Question: I have a crash log that I haven't been able to decipher:

If I had to guess this had to do me doing a UI upgrade on the background thread. Can anyone enlighten me or possibly give me more clue on what this crash log means?
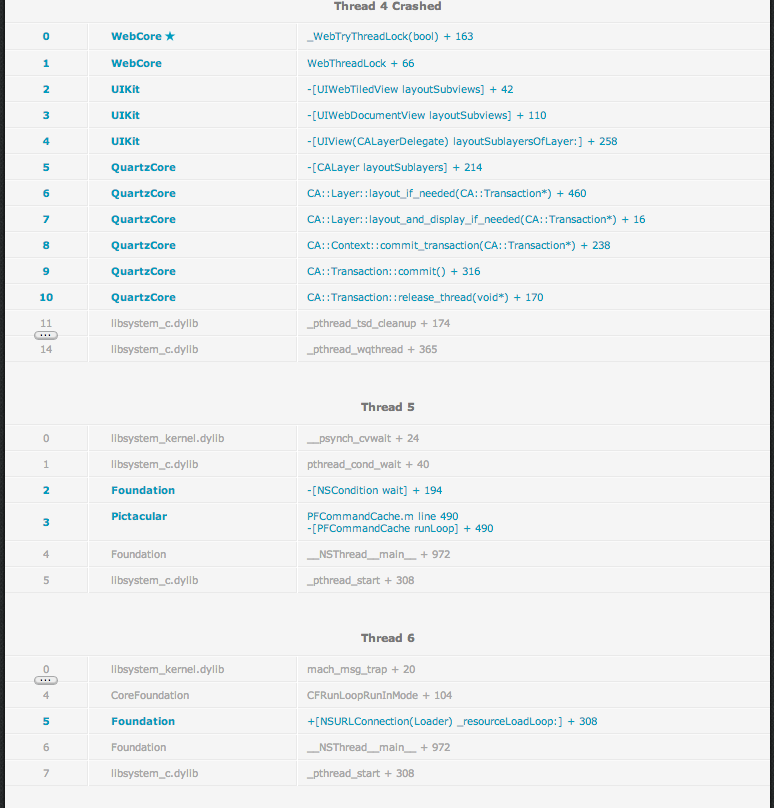
Answer: Yep. It looks like your trying to update a webview on a background thread, To check if this is the case, find wherever you are updating your UIWebView and put this line of code in.
'''
NSLog(@"[%@ %@] Is Main Thread? %@",NSStringFromClass([self class]), NSStringFromSelector(_cmd),[NSThread isMainThread]?@"YES":@"NO");
'''
It will print the name of the class, function, and if you are on the main thread or not.
If you are not on the main thread, then you can do a simple if(!mainthread) then performSelectorOnMainThread to execute the relevant code on the main thread.